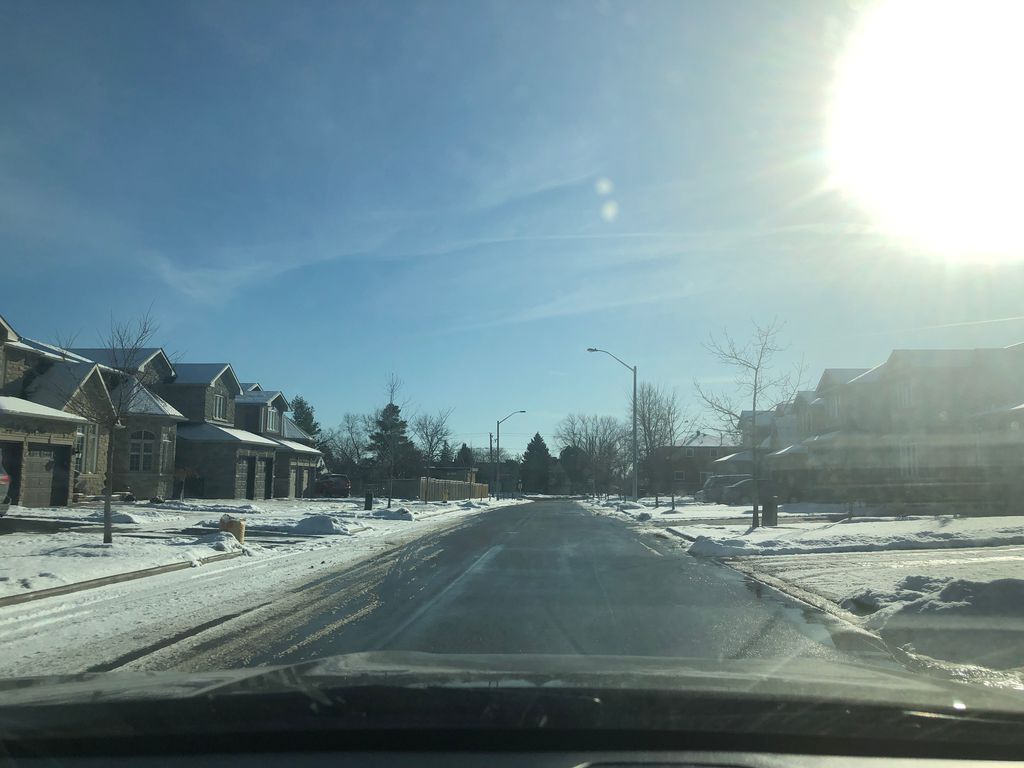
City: toronto